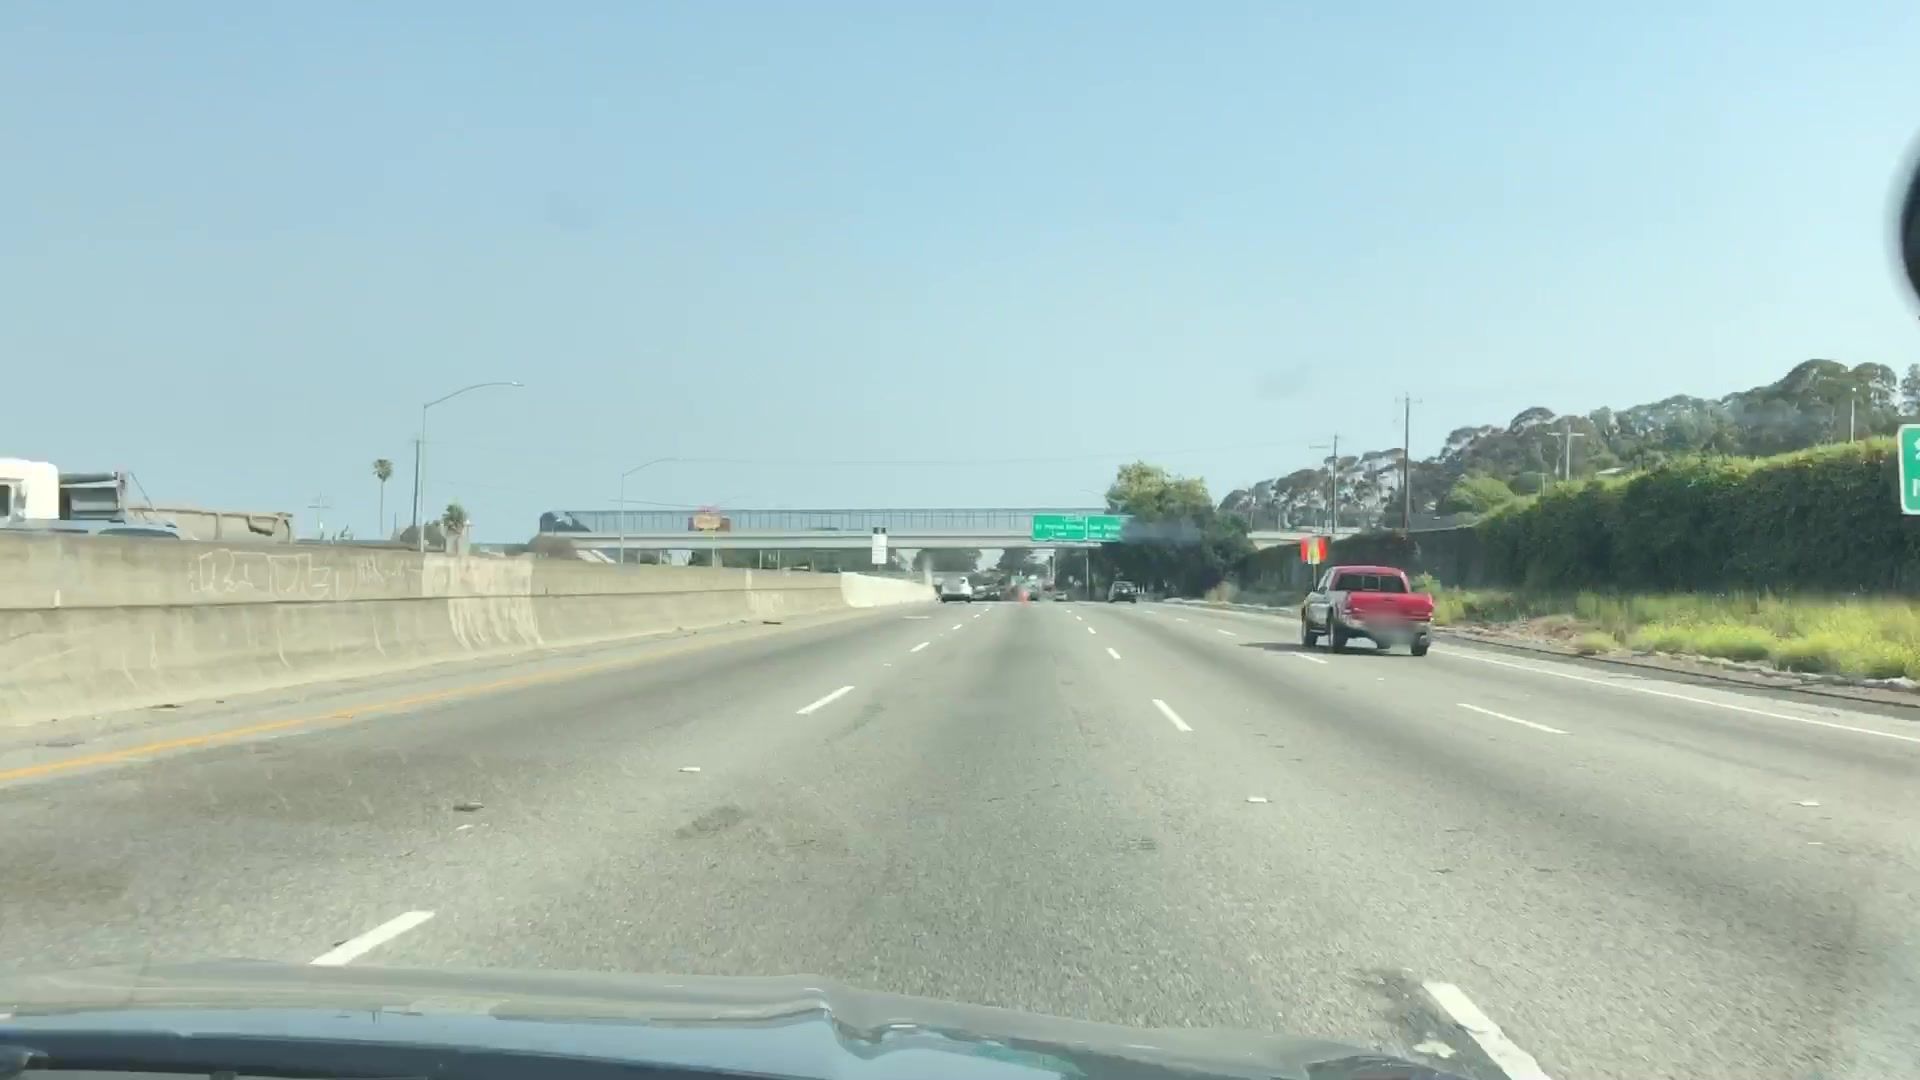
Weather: clear
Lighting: day
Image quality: slightly poor
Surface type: driving surface
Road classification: motorway
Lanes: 4
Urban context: urban centre
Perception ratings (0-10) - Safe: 1.04, Lively: 3.32, Beautiful: 1.69, Boring: 5.84, Depressing: 5.67, Wealthy: 2.34